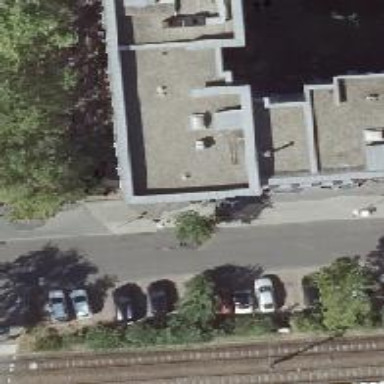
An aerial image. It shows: Cafe.